Interaction volume radius: 10 \u00c5
Interaction volume height: 10 \u00c5
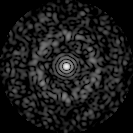
Disorder parameter: 0.8497